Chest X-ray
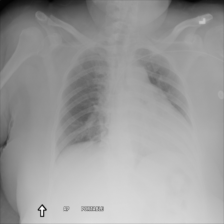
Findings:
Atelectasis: negative
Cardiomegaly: negative
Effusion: negative
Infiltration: negative
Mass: negative
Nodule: negative
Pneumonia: negative
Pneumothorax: negative
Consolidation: negative
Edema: negative
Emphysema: negative
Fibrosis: negative
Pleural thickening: negative
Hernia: negative